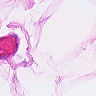
Metastatic tissue present: no